Question: I have installed IntelliJ 10.5.1 CE and are about to create my first Java project in it. But I have to select a path to JDK. And when I press the button "Configure..." and the file dialog comes up - then IntelliJ hangs, and I have to kill it. I use it on Mac OS X.
How can I solve this?

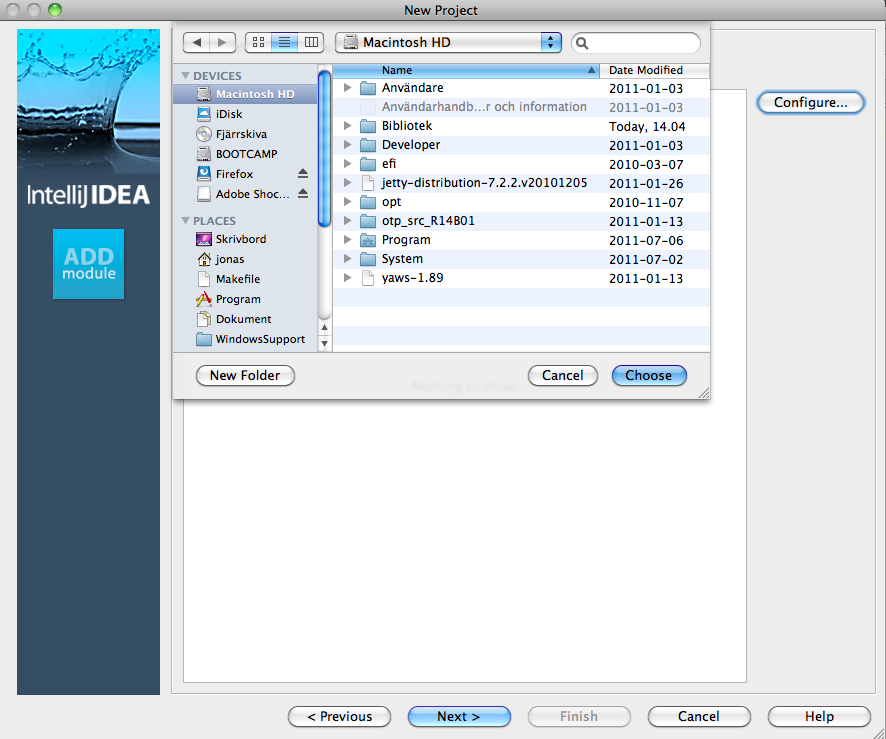
Answer: Check the following bugs:
- <URL>
It may help if you disable native file chooser dialogs:
> Command+Option+Shift+/ | Registry | uncheck
"ide.mac.filechooser.native"
If it doesn't help, <URL> to the second issue.